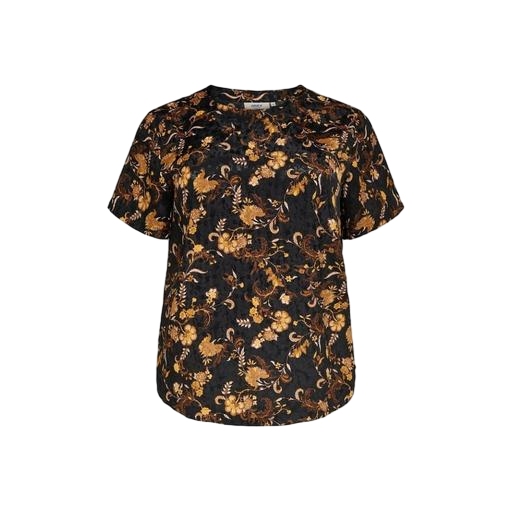
black plus size printed t-shirt only macy, black printed short-sleeve top only macy, multicolor floral-print t-shirt only macy, white background